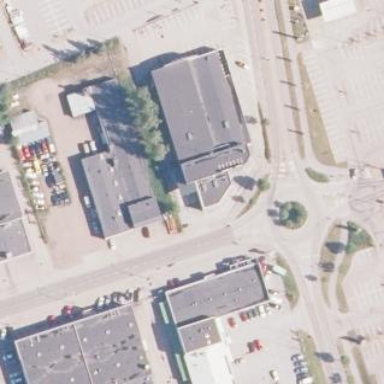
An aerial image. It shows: Building.